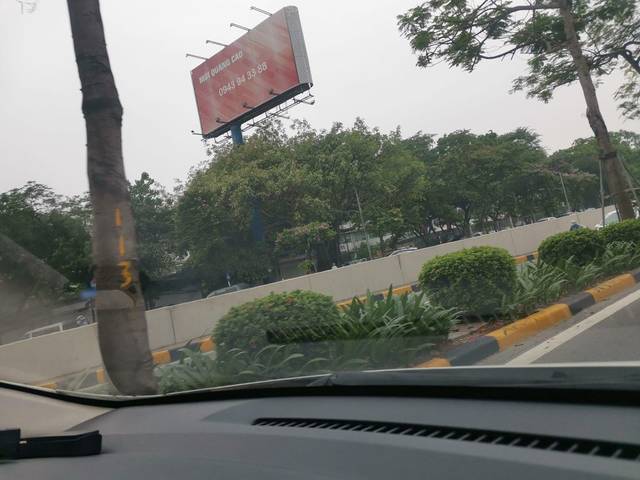
Region: Vietnam
Coordinates: 21.008, 105.844